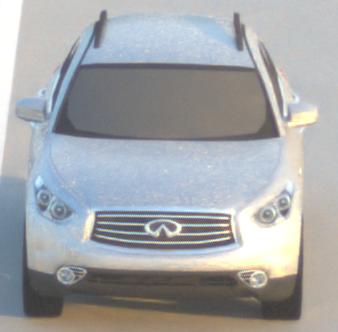
Make: Infiniti
Model: FX 37
Detailed model: FX (S51)
Model produced from: 2012/07
Model produced until: 2013/10
Doors: 5
Color: white
Road condition: dry road
Daytime: sunrise or sunset
Contrast: medium contrast